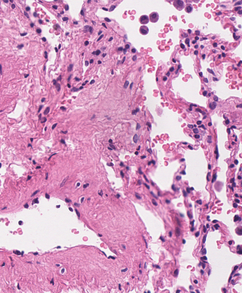
Tumor epithelial tissue: no
Tumor-associated stroma tissue: no
Normal tissue: yes